This grayscale texture is a bearing vibration snapshot reshaped row-by-row into a square image. Classify the bearing condition as one of: normal, inner_race, outer_race, ball.
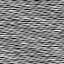
Answer: normal